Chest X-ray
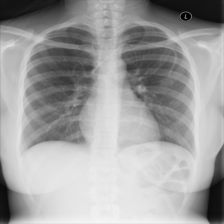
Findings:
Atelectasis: negative
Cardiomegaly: negative
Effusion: negative
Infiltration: positive
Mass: negative
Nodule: negative
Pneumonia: negative
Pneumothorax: negative
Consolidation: negative
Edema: negative
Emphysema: negative
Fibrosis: negative
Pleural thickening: negative
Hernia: negative